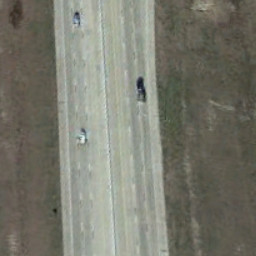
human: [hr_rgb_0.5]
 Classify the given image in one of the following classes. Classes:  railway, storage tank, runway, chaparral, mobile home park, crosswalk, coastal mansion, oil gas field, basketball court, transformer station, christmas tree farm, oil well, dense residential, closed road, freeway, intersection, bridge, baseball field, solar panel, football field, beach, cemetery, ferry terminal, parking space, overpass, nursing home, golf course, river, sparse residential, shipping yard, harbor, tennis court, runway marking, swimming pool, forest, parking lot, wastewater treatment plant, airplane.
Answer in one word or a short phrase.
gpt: freeway